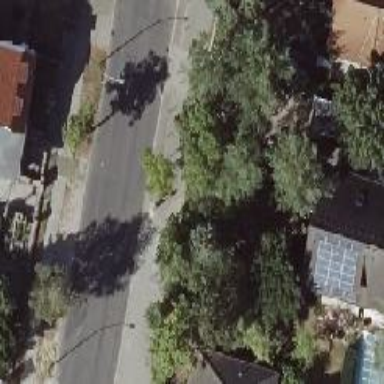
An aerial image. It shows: Beautiful avenue lined with deciduous broadleaved trees.